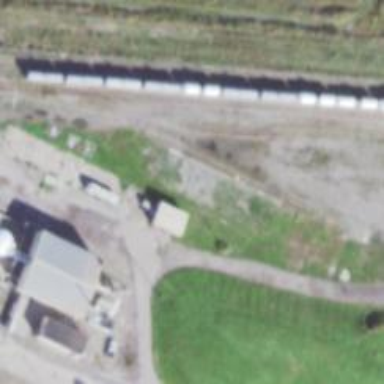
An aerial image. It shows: Abandoned railway.